Interaction volume radius: 10 \u00c5
Interaction volume height: 20 \u00c5
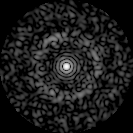
Disorder parameter: 0.8398